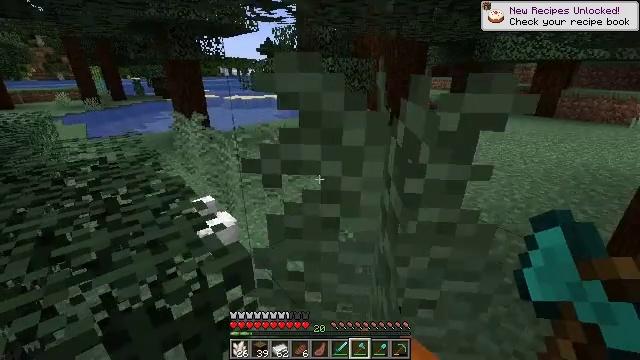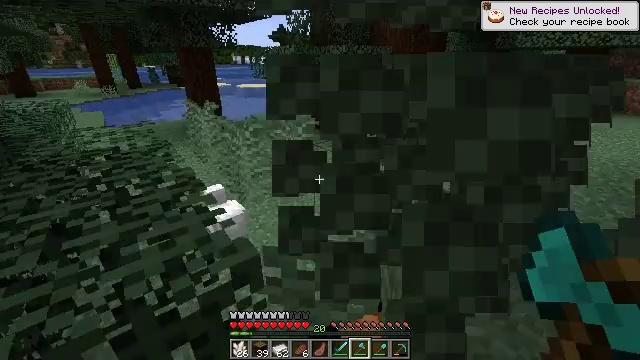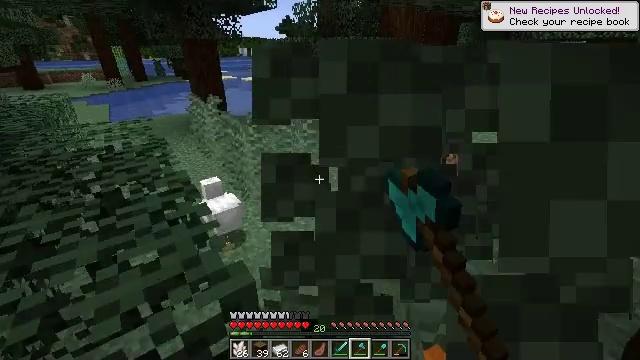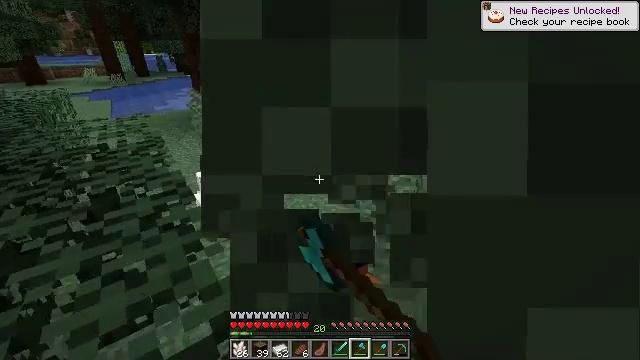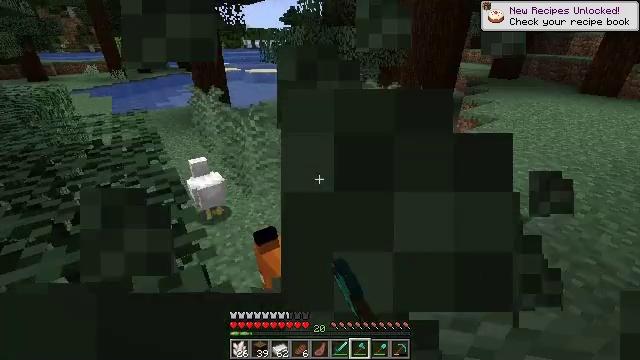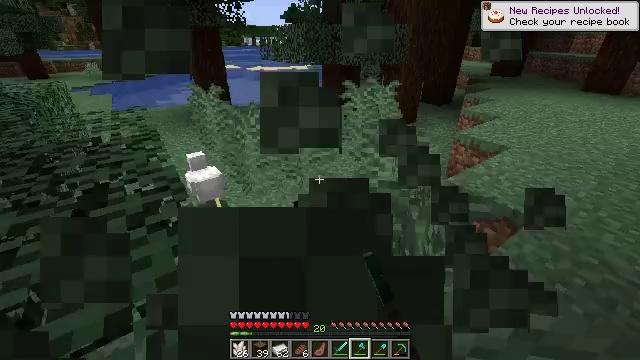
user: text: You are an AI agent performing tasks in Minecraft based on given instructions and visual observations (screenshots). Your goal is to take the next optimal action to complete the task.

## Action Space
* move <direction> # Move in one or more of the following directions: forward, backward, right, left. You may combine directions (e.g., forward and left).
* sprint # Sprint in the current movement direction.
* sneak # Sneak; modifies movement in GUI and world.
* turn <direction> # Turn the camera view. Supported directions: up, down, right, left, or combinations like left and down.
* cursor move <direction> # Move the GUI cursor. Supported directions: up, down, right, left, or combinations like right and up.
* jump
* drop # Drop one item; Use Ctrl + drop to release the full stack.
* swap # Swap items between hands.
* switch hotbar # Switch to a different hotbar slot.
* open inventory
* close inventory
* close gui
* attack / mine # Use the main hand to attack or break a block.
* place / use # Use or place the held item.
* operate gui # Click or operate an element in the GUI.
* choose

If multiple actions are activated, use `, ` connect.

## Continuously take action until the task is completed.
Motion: motion action
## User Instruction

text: Attack the large fern to gather it.
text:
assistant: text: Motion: move forward, turn left and down, attack / mine
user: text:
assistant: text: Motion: turn left and down, attack / mine
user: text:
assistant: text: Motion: attack / mine
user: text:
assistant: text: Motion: attack / mine
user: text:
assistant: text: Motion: no_op
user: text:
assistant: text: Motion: no_op